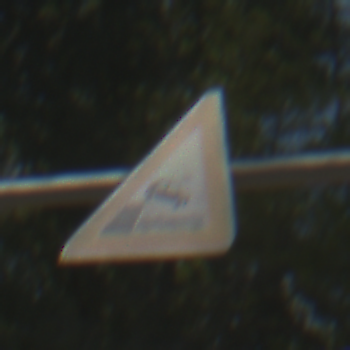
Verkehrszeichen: Ufer
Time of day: MorningAfternoon
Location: Outdoor (Nature)
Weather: PartlyCloudy
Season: NotSpecified
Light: Natural